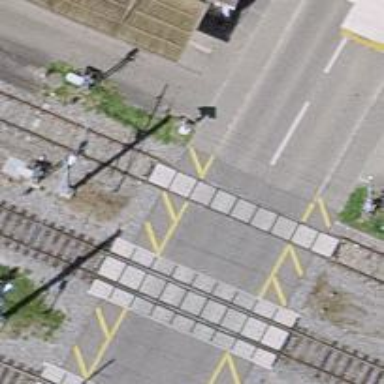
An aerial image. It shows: Level crossing along the railway.